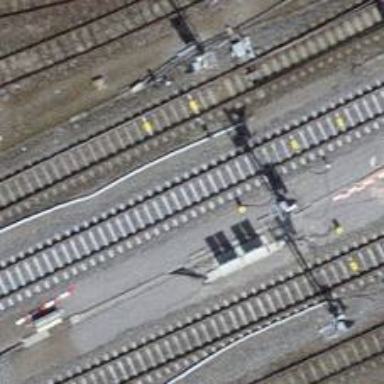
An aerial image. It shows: Railway signal.